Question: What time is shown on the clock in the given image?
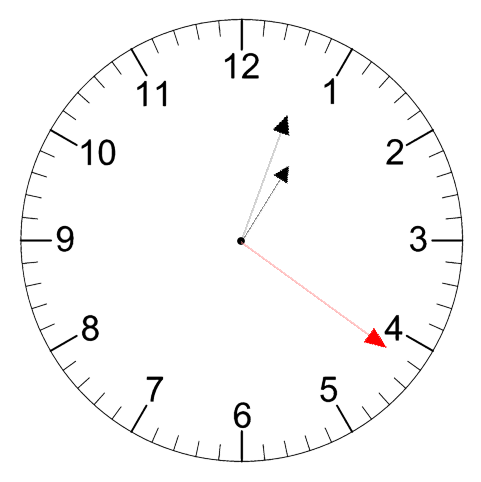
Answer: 01:03:21